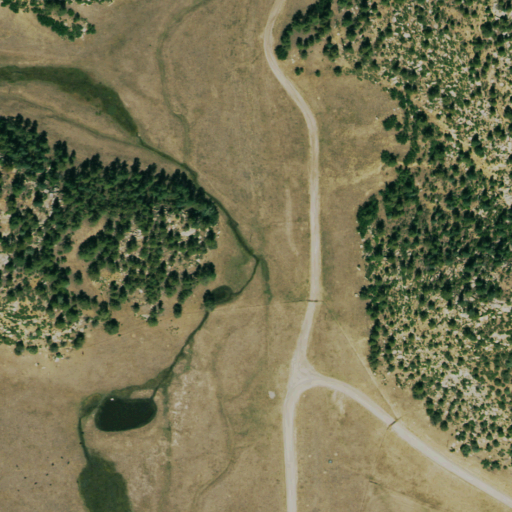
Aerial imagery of valley in Colorado named Dry Canyon containing shrub, grassland, and evergreen forest